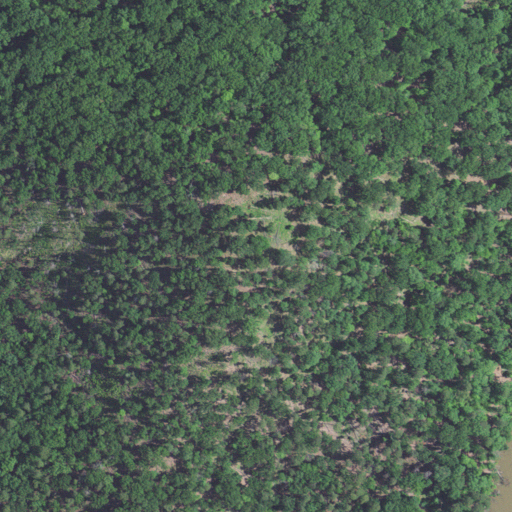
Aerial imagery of mountain in North Carolina named Tater Top Mountain containing deciduous forest and open water